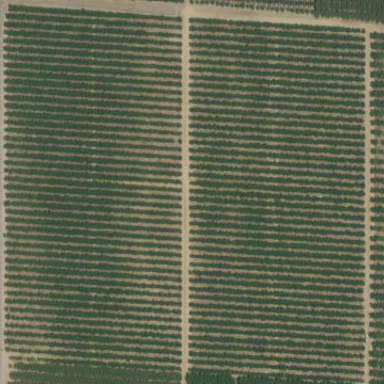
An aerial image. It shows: Orchard with nectarine trees.